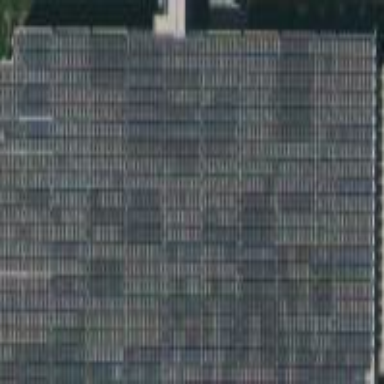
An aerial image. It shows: Solar photovoltaic panel generator on roof.